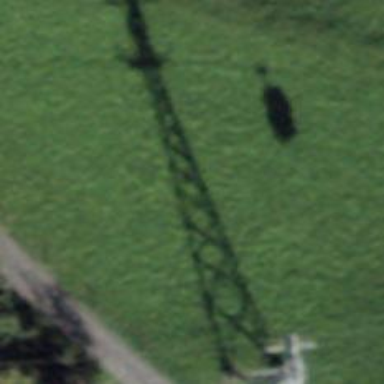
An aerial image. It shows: Pylon used for aerialway.